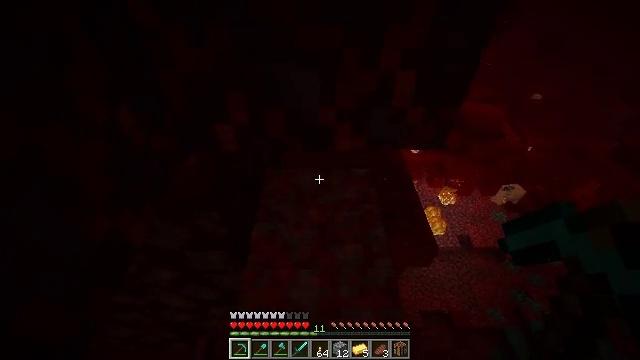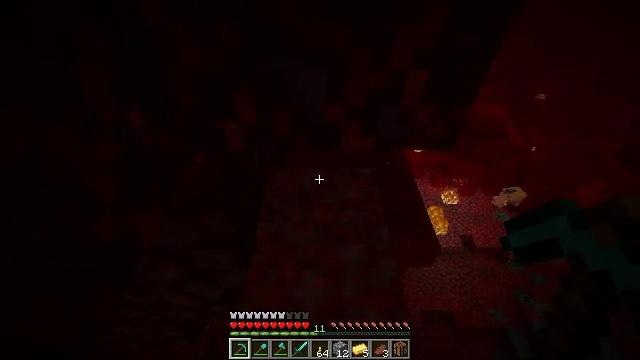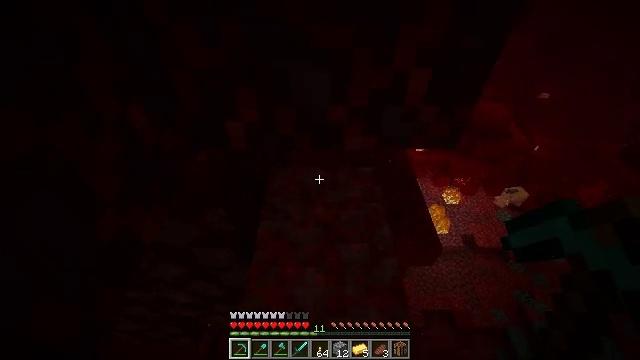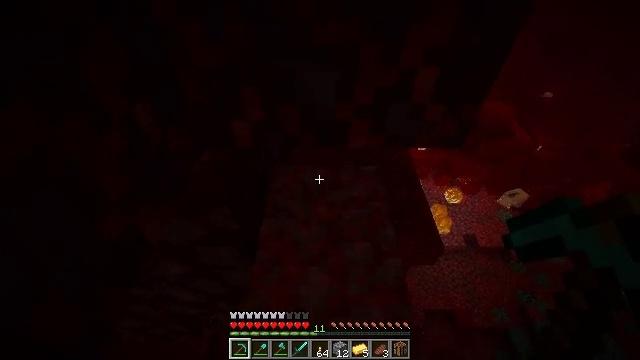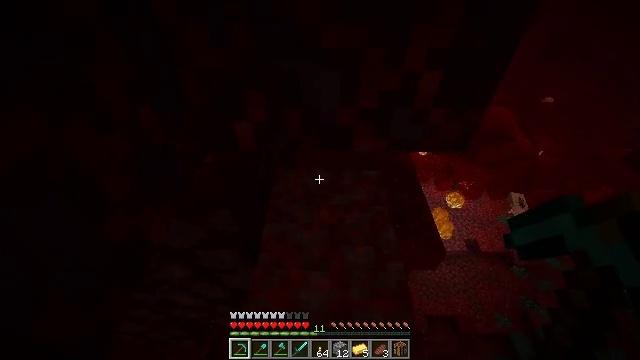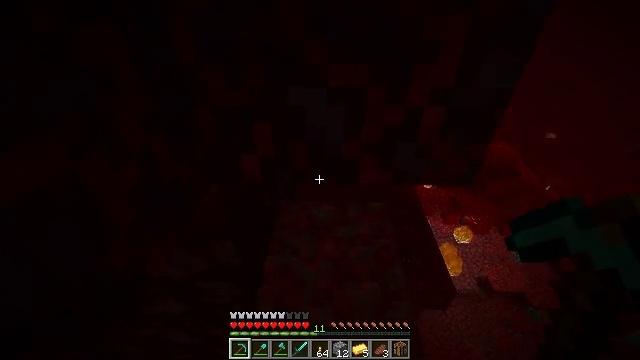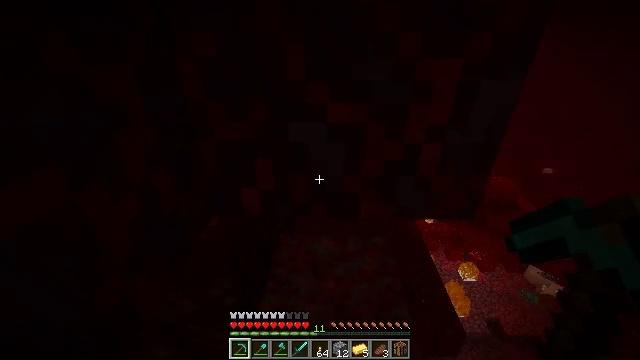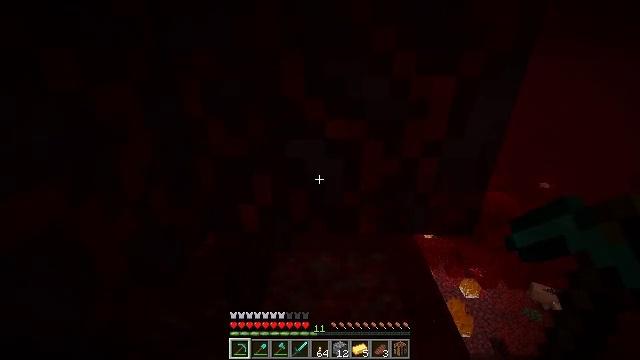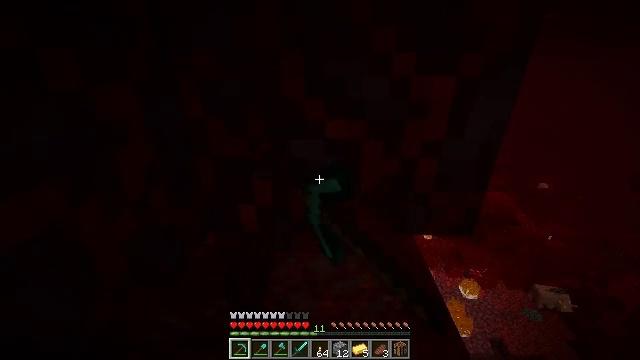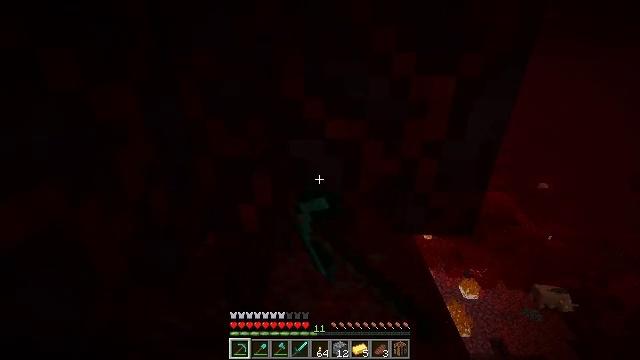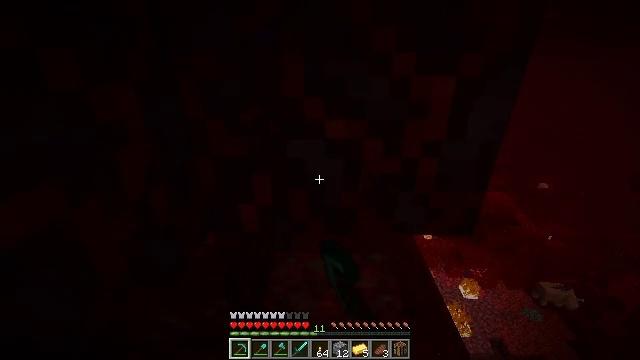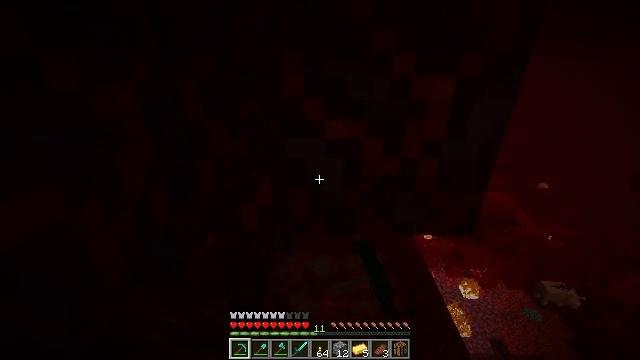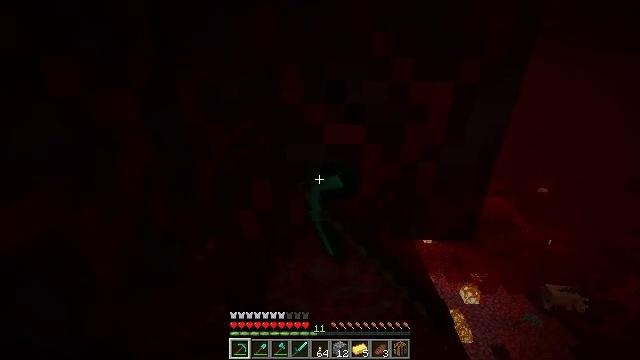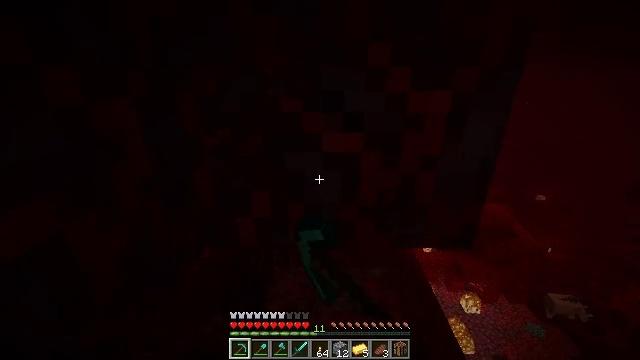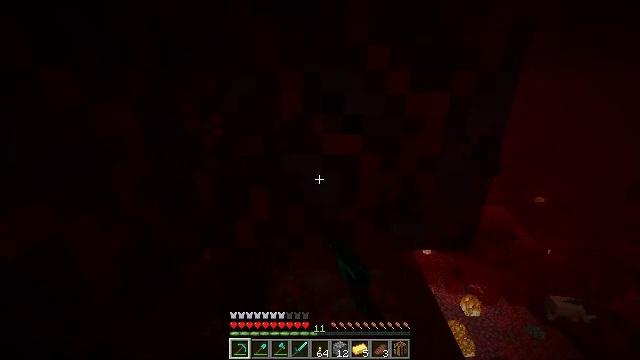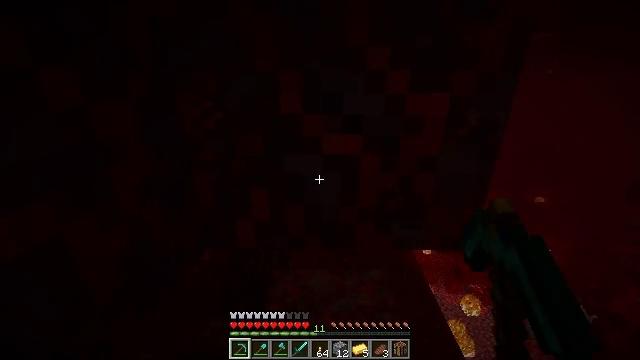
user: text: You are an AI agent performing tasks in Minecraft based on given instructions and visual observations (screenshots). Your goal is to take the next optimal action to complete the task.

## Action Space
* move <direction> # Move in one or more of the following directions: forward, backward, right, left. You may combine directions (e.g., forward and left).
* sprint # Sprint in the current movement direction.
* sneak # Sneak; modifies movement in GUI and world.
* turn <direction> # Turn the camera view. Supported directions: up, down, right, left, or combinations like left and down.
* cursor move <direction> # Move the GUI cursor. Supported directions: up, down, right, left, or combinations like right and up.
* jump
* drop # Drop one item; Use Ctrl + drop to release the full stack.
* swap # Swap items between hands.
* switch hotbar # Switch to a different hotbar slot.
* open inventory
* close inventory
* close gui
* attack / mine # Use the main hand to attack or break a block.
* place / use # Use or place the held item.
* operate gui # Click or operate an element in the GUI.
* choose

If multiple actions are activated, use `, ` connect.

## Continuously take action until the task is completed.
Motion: motion action
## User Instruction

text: Mine the crimson stem in the Nether.
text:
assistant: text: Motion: no_op
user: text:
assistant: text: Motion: no_op
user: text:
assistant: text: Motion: no_op
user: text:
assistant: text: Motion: no_op
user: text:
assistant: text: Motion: turn left and up
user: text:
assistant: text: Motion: turn up
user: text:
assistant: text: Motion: turn up, attack / mine
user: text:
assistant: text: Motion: attack / mine
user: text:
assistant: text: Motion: attack / mine
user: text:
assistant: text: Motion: attack / mine
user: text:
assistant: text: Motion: attack / mine
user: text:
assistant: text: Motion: turn up, attack / mine
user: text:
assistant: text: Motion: turn up, attack / mine
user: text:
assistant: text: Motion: attack / mine
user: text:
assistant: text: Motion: attack / mine
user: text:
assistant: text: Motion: attack / mine
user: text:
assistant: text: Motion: attack / mine
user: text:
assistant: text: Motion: attack / mine
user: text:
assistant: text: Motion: attack / mine
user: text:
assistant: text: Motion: attack / mine
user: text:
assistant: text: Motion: attack / mine
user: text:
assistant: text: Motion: attack / mine
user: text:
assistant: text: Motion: attack / mine
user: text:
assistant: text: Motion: attack / mine
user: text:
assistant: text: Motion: attack / mine
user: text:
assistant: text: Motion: attack / mine
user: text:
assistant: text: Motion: attack / mine
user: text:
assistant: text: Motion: attack / mine
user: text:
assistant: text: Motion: attack / mine
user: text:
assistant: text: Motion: attack / mine